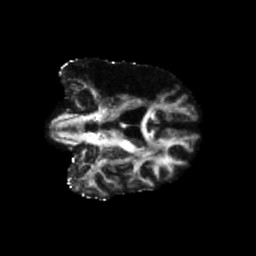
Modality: FA
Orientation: coronal
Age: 56
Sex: male
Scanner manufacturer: siemens
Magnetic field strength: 3 T
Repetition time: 5.47 s
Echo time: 0.0854 s